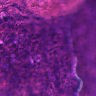
Metastatic tissue present: no